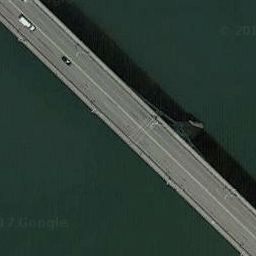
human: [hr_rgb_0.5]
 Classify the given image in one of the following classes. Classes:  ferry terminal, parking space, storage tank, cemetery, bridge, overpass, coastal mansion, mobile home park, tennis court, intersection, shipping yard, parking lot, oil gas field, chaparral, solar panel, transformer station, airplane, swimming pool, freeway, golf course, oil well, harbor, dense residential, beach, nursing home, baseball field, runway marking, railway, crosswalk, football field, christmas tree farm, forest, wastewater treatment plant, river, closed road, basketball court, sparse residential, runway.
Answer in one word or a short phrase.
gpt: bridge